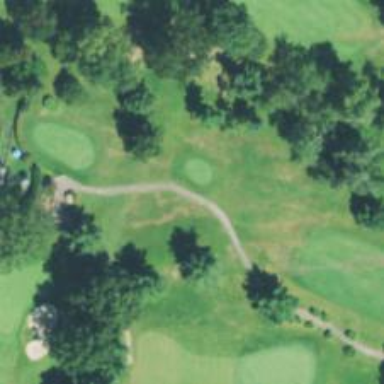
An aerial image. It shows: Golf hole.